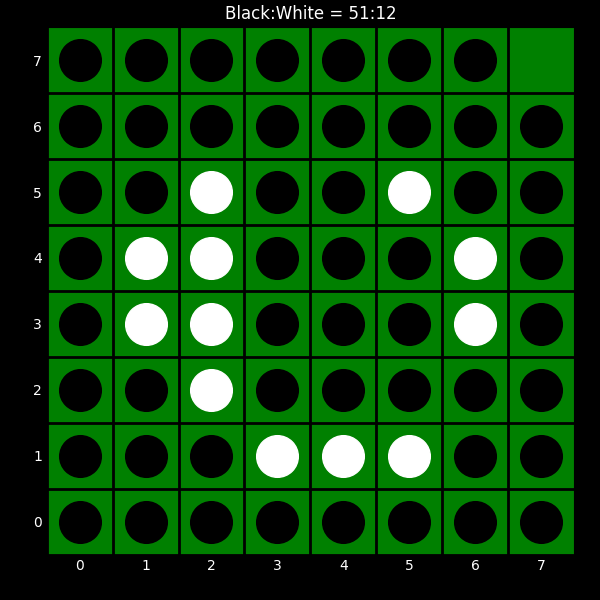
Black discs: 51
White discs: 12